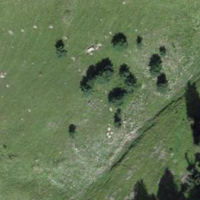
EUNIS habitat code: 23
Species observed at this site:
Euphorbia cyparissias